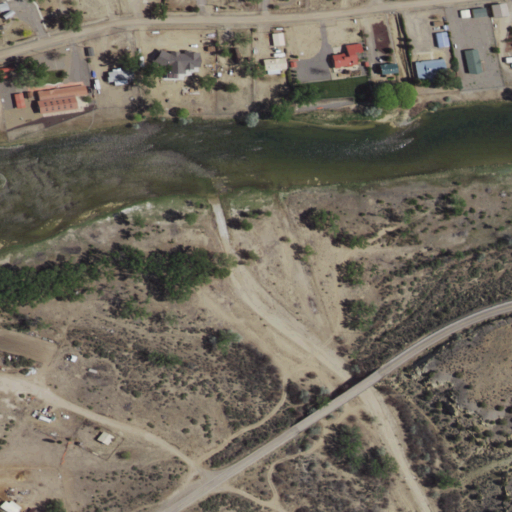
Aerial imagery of valley in New Mexico named Gobernador Canyon containing shrub, open water, low intensity development, open development, herbaceous wetlands, woody wetlands, medium intensity development, and high intensity development